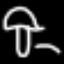
Label: mushroom